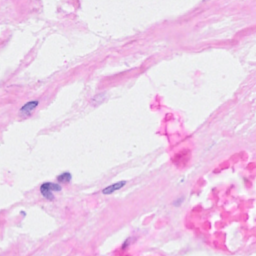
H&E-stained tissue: Breast